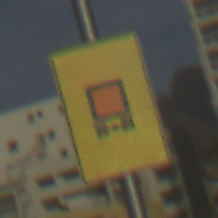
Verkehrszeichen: KennzeichnungspflichtigeFahrzeugeGefaehrlicheGueterOhnePfeilsymbol
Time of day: MorningAfternoon
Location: Outdoor (Suburban)
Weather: PartlyCloudy
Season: NotSpecified
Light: Natural